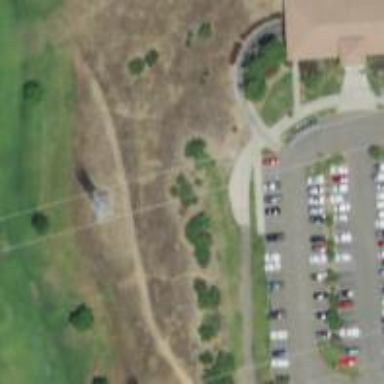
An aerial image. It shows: Path for golf carts.